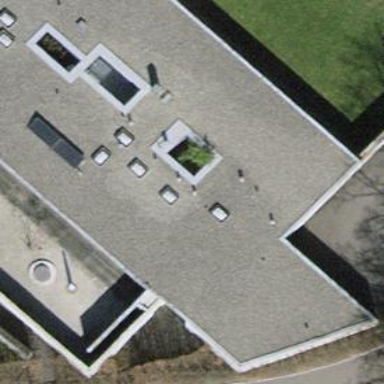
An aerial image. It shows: Terrace building.